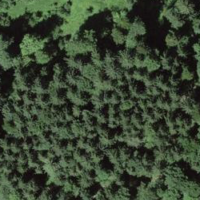
EUNIS habitat code: 43
Species observed at this site:
Acer pseudoplatanus